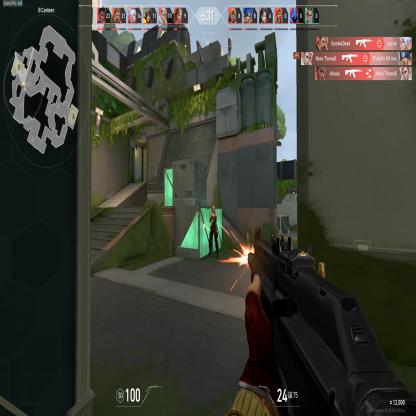
Label: enemy